Question: I'm having problems with this select statement:
'''
SELECT
field1,
MIN(field2) AS MinOfField2,
(SELECT id FROM table2 WHERE something = MinOfField2) AS table2_id
FROM table1
GROUP BY field1
'''
When I try to execute this query, access pops up a dialog asking me to enter the parameter value of 'MinOfField2'.
First I tried to use the aggregate function directly in the subquery, but that doesn't seem to be allowed either.

The closest existing question I could find is this one: <URL>
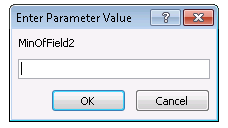
Answer: I believe that this is the query you are looking for:
'''
SELECT
t1.field1,
t1.MinOfField2,
table2.id AS table2_id
FROM
(
SELECT
field1,
MIN(field2) AS MinOfField2
FROM table1
GROUP BY field1
) t1
INNER JOIN
table2
ON t1.MinOfField2=table2.something
'''